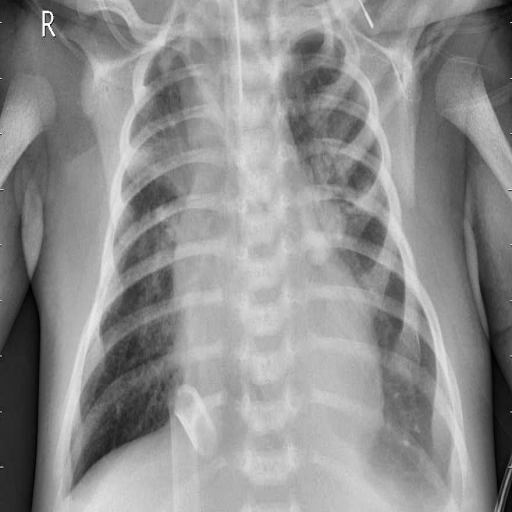
Finding: PNEUMONIA